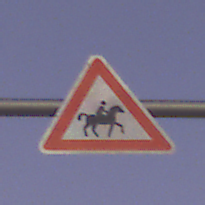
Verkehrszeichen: ReiterLinks
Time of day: Dawn
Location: Outdoor (RoadRail)
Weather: Clear
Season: NotSpecified
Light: Natural